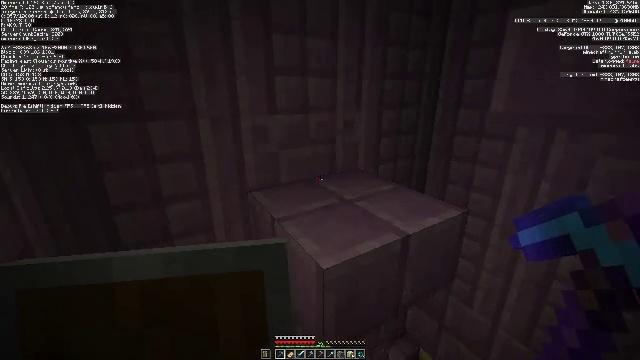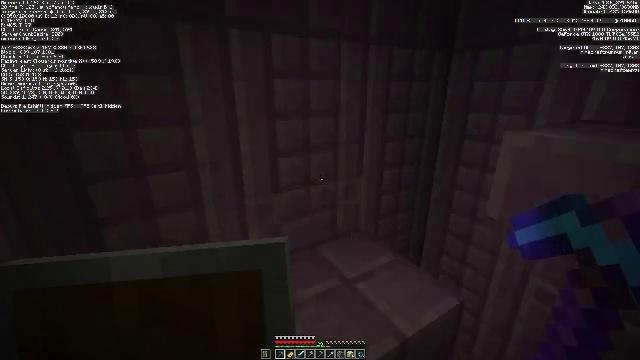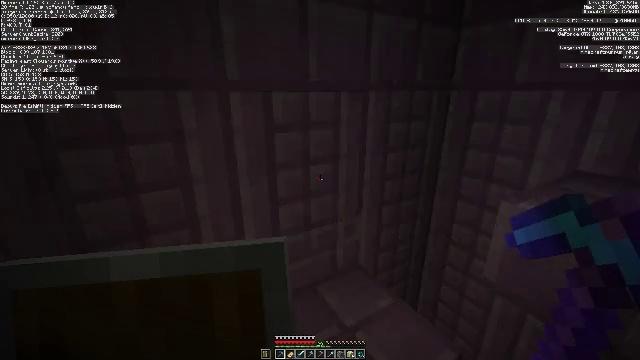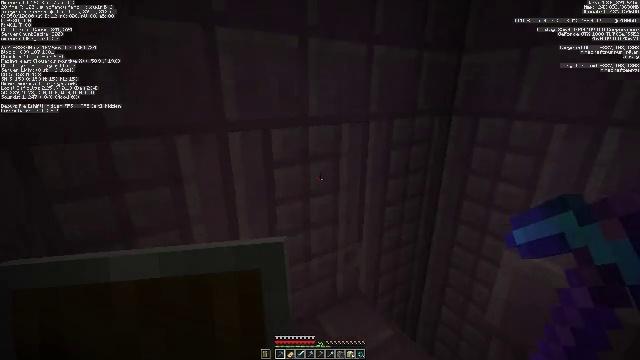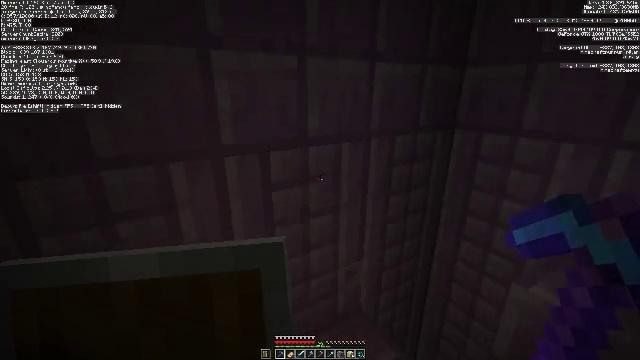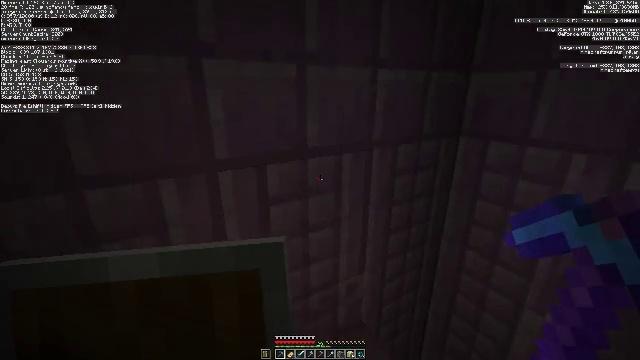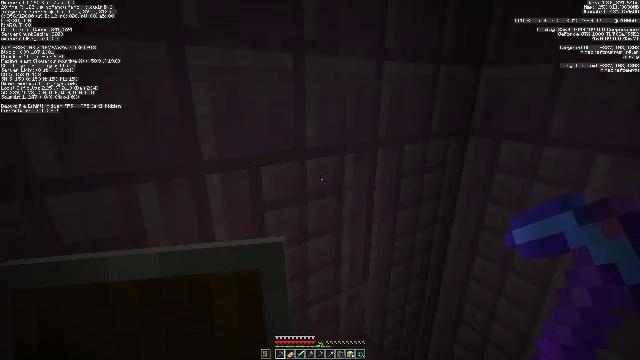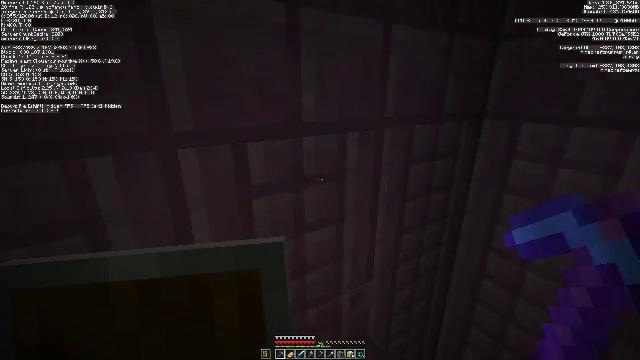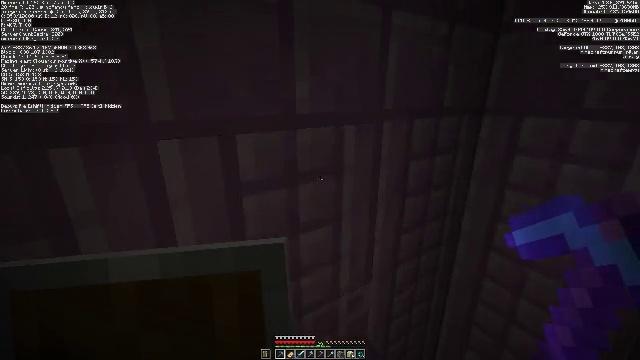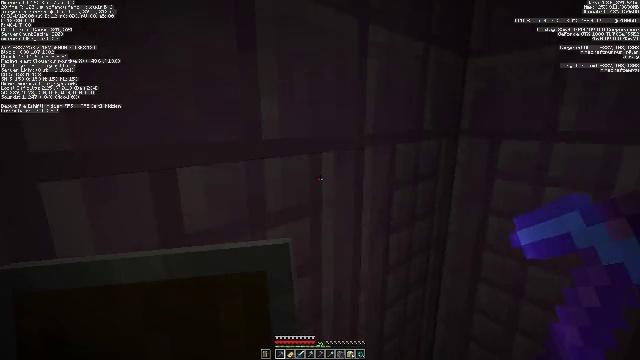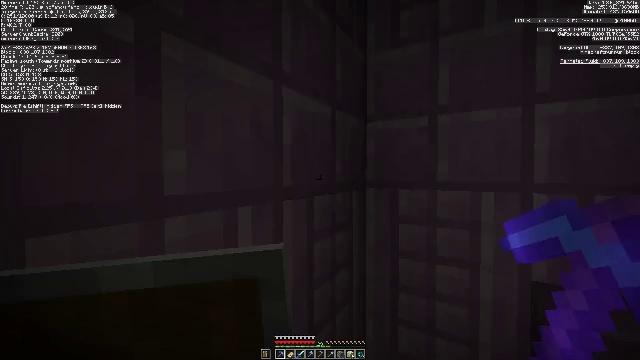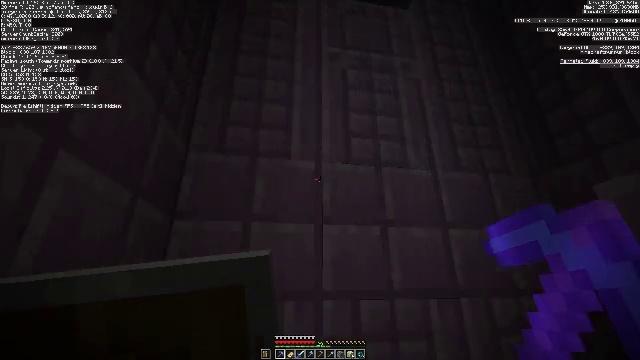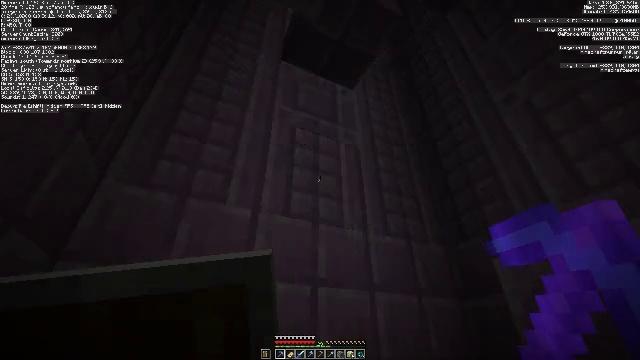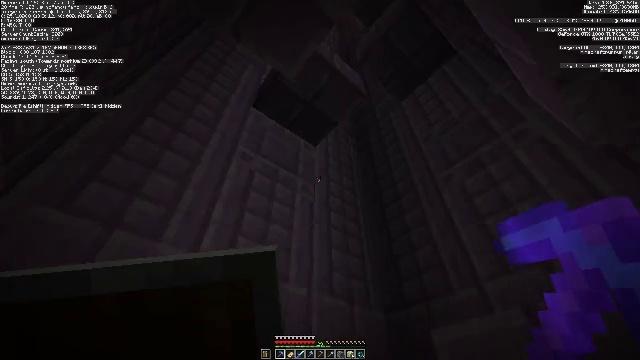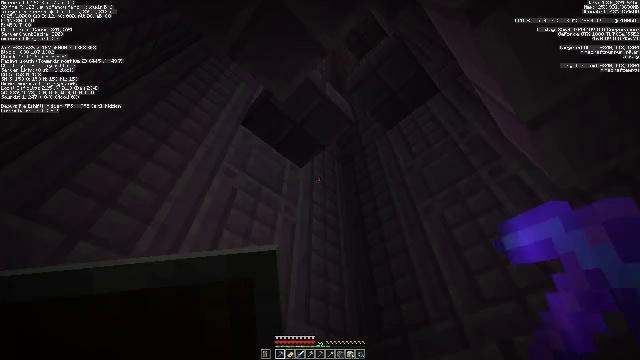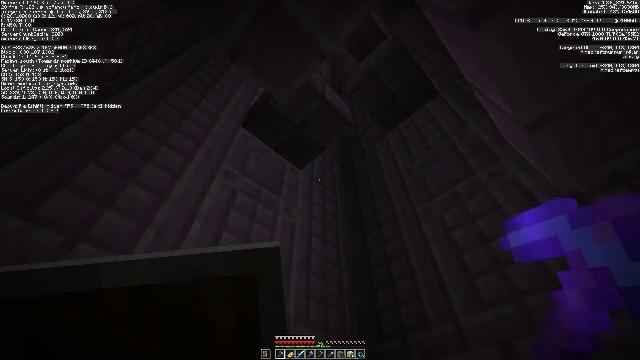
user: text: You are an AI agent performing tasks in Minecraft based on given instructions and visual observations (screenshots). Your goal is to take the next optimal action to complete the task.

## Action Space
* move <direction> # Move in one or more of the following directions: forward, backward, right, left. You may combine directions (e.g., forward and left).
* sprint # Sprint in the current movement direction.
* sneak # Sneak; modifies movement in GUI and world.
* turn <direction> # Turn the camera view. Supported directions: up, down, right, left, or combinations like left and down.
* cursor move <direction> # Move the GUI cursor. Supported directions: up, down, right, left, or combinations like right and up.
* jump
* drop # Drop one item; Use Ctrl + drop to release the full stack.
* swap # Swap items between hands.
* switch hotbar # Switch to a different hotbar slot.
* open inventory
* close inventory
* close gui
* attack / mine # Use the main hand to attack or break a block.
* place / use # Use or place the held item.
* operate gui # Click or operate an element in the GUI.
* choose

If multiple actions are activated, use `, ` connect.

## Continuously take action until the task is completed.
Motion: motion action
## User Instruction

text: Collect purpur blocks from an End City.
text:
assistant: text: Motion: move forward, jump
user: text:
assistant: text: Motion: move forward, jump
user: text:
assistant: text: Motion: move forward, jump
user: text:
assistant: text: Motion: move forward, jump
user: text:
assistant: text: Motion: move forward
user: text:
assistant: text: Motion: move forward
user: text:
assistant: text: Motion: move forward
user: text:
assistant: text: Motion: move forward, turn right
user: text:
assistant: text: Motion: turn right and up
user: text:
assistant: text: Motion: turn right and up
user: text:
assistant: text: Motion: turn right and up
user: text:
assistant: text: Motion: turn right and up
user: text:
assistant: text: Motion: turn right and up
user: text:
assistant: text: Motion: turn right and up
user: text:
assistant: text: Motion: no_op
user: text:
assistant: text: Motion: no_op
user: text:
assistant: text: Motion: no_op
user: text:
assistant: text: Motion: no_op
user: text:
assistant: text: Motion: turn left
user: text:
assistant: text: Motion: turn up
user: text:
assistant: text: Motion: turn right and up
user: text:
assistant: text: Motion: turn right and up
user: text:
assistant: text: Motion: no_op
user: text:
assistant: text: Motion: turn down
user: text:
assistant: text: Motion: turn right and down
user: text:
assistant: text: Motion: turn left and down
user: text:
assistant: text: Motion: turn left and down
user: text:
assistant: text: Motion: turn left and down
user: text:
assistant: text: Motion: turn down
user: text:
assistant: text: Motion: turn down